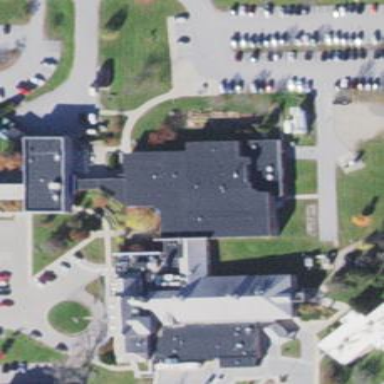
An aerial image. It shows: Hospital building.